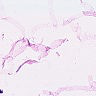
Metastatic tissue present: no